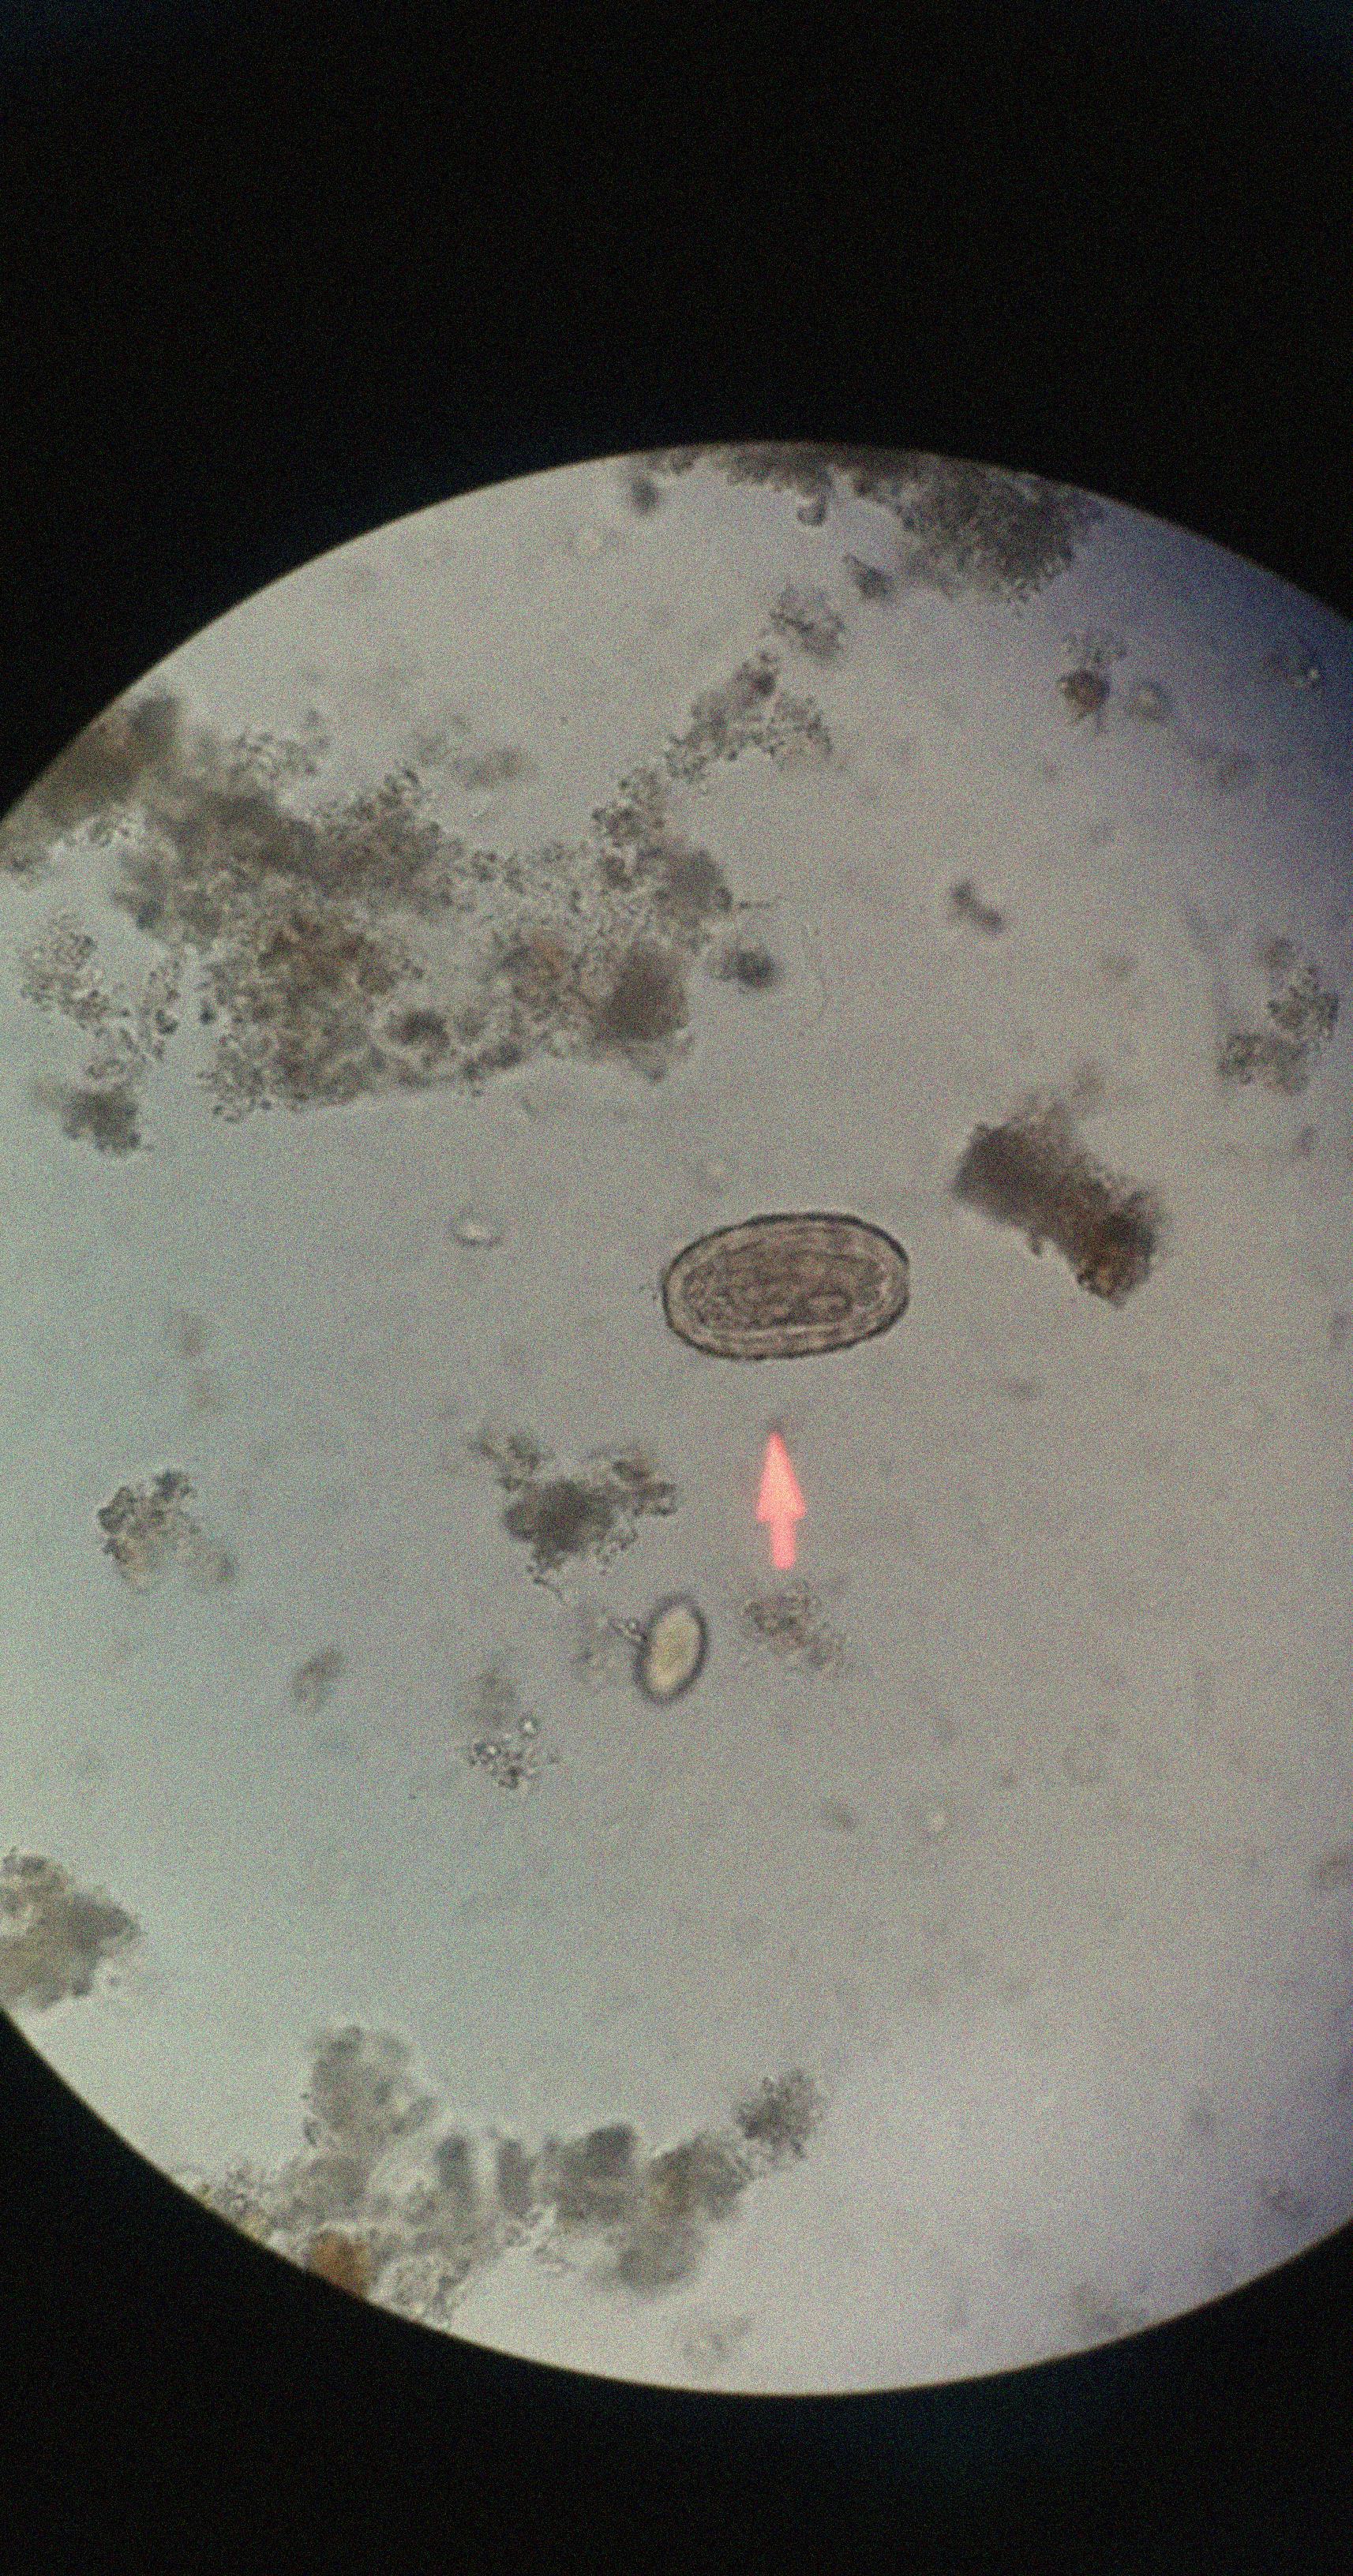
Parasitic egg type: Ascaris lumbricoides